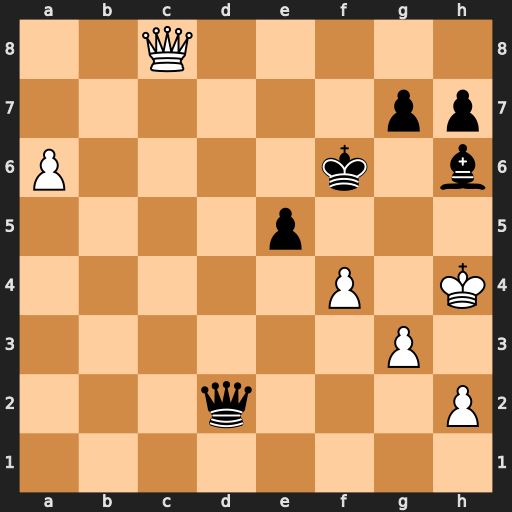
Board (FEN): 2Q5/6pp/P4k1b/4p3/5P1K/6P1/3q3P/8
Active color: w
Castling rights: -
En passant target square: -
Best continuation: Qf8+ Ke6 Qe8+